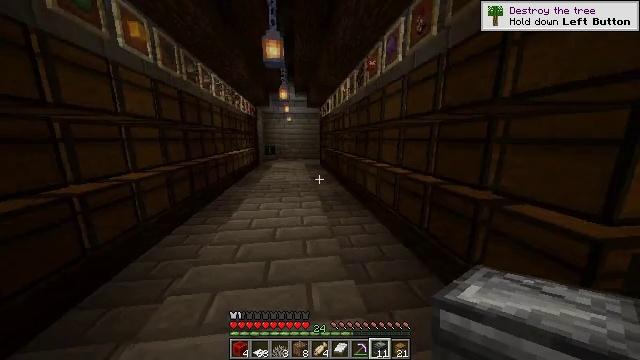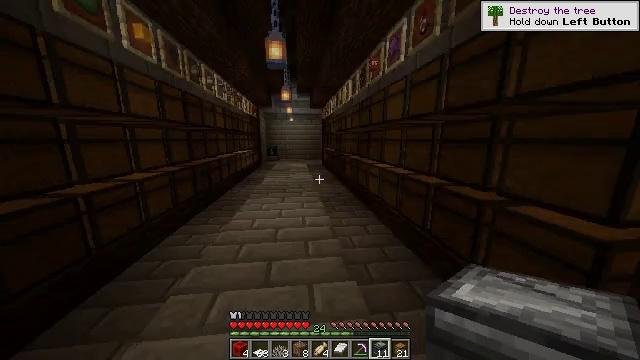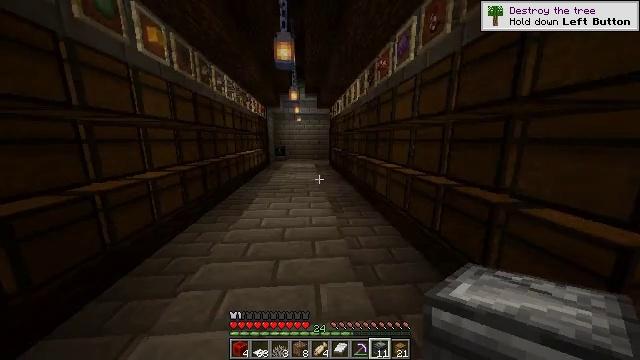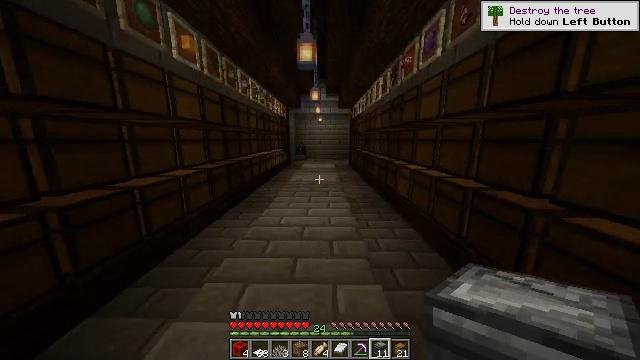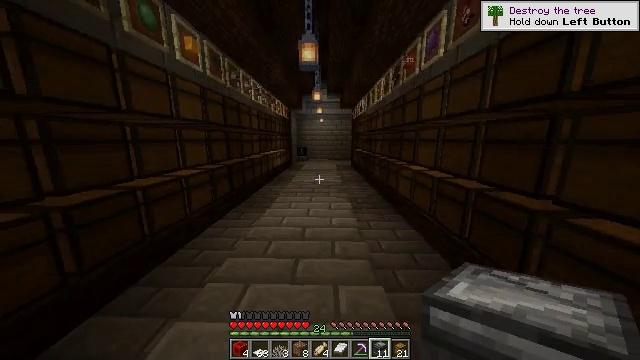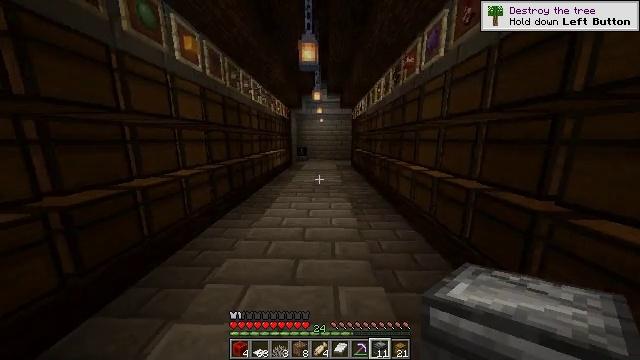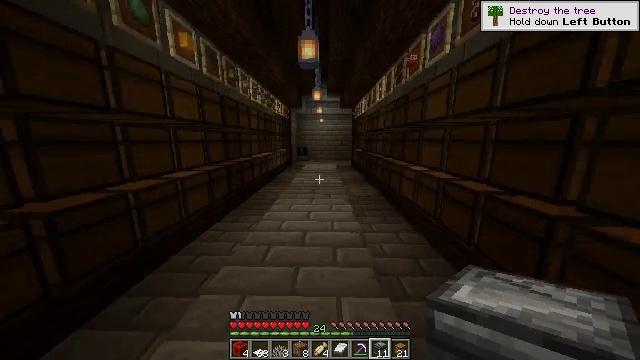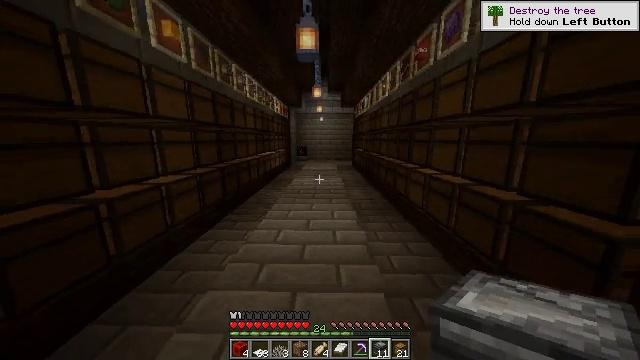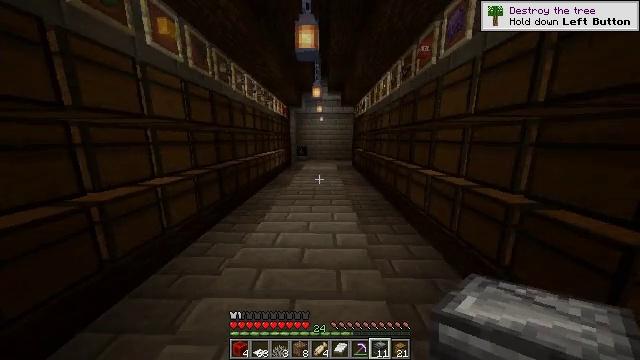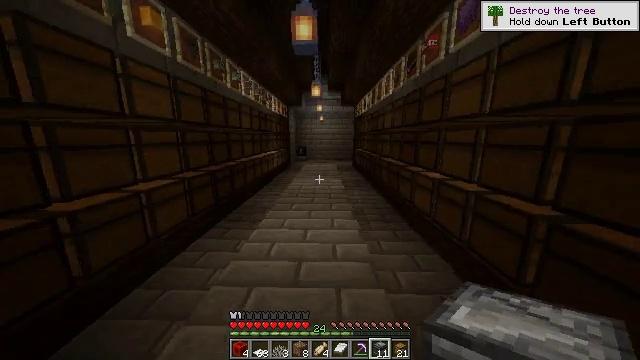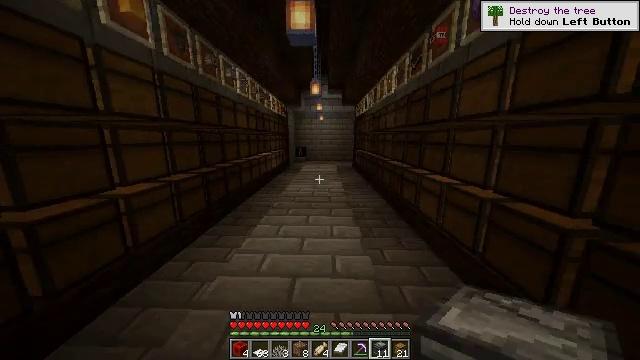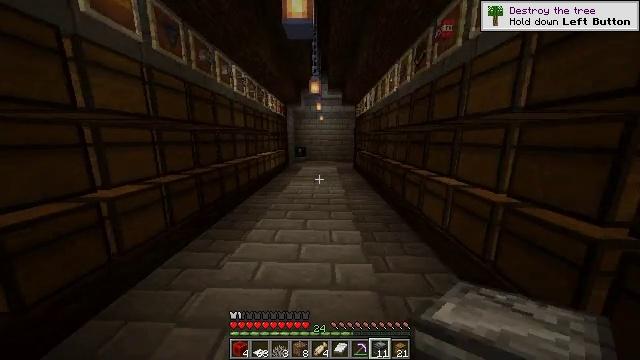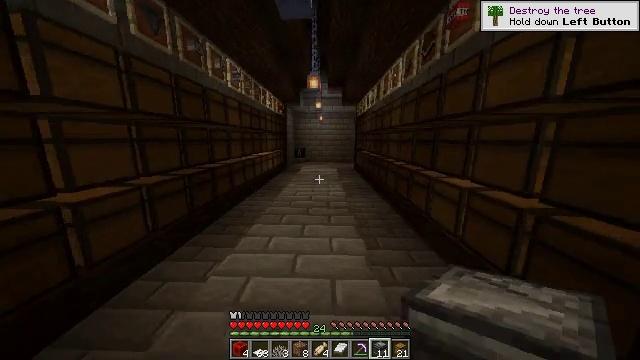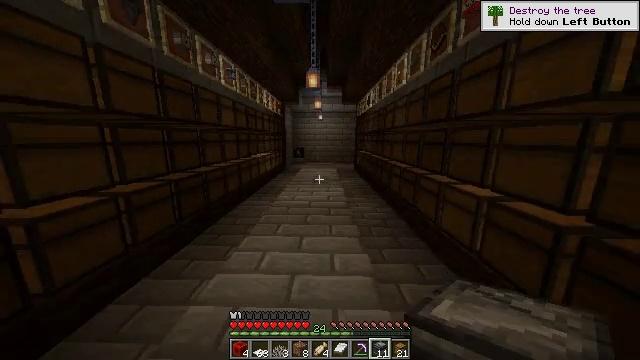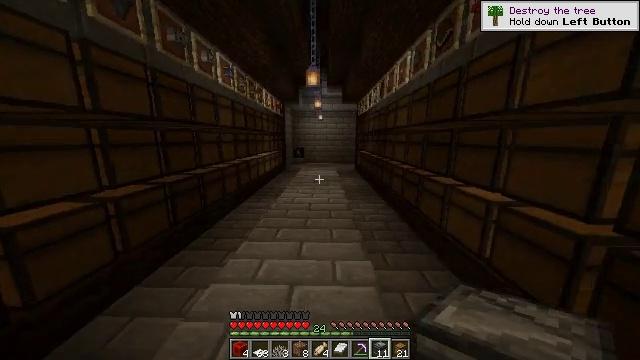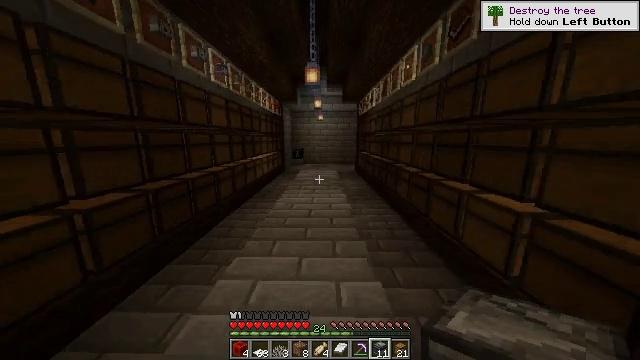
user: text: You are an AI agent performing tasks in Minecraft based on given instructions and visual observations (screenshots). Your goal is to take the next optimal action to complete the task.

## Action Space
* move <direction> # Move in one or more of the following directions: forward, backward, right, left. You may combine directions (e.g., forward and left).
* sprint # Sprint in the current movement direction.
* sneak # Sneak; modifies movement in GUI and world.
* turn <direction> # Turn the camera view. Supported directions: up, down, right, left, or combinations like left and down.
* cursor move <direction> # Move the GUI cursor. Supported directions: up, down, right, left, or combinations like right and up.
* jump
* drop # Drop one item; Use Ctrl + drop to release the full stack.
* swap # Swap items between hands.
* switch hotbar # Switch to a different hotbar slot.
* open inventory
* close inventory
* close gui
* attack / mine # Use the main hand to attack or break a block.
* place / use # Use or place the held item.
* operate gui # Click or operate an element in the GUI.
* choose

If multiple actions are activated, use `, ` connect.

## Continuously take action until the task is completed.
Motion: motion action
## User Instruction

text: Collect the elements needed and craft redstone.
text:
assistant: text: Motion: no_op
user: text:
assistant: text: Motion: turn left
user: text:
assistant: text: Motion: turn left
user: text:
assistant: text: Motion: no_op
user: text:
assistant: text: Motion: move forward
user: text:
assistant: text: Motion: move forward
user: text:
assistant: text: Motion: move forward
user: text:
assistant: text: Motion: move forward
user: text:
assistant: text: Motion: move forward
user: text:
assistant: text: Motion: move forward
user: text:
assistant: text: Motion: move forward
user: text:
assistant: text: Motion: move forward
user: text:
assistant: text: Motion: move forward
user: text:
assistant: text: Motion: move forward
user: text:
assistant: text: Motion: move forward
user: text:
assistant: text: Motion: move forward, turn up
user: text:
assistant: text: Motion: move forward
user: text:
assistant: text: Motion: move forward
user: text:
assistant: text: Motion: move forward, turn left and down
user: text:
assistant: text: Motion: move forward
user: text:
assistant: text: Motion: no_op
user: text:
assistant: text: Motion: no_op
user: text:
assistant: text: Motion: turn right
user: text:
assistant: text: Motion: turn right
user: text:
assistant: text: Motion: move forward
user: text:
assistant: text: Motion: move forward, turn right
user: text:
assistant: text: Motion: no_op
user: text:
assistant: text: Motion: move forward
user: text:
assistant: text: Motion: move forward
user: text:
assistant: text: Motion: move forward